Question: I recently built an app using PhoneGapBuild.
When I uploaded my app to Google Play, the application icon in the list is the default phonegap one:

I have these icon resources listed in my config.xml file:
'''
<icon src="assets/icons/android/icon36.png" gap:platform="android" gap:density="ldpi" />
<icon src="assets/icons/android/icon48.png" gap:platform="android" gap:density="mdpi" />
<icon src="assets/icons/android/icon72.png" gap:platform="android" gap:density="hdpi" />
<icon src="assets/icons/android/icon96.png" gap:platform="android" gap:density="xhdpi" />
'''
But it doesnt seem to work properly.
Do I need to add a new entry to the config.xml or is it something else?
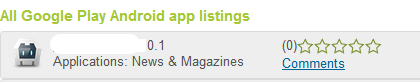
Answer: When adding icons in PhoneGap, or when working with paths in general, please check the path names are correct before posting to StackOverflow and making a fool of yourself!
Silly me!